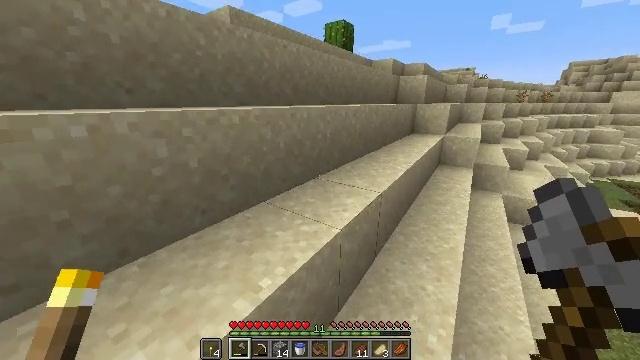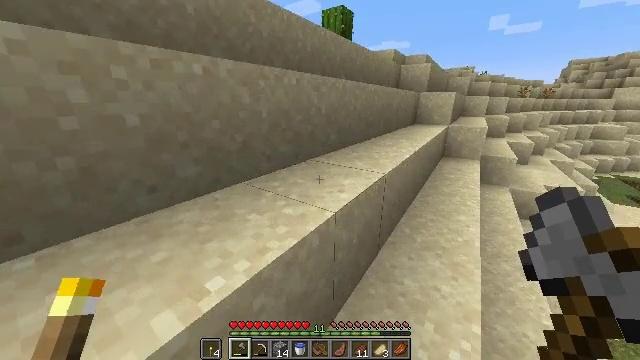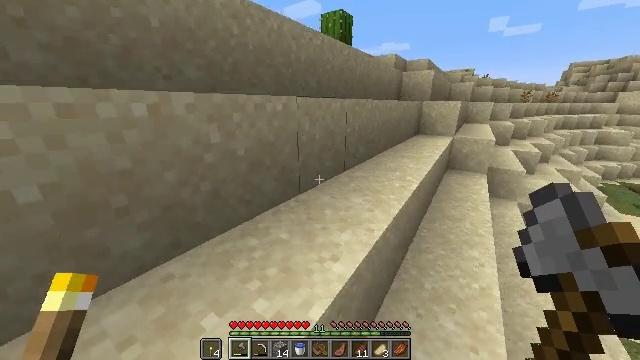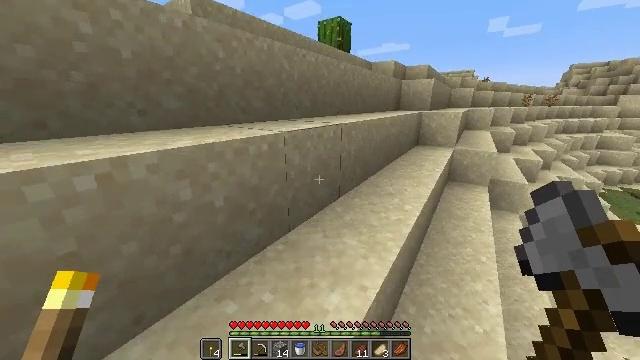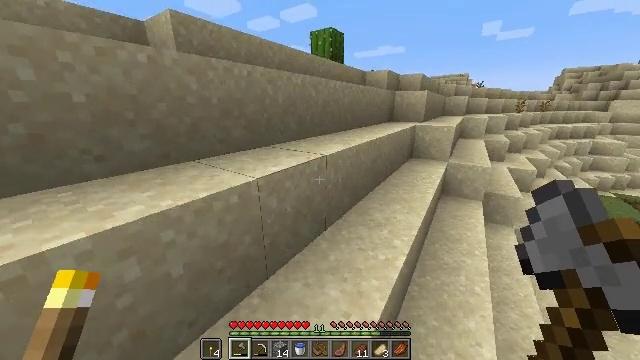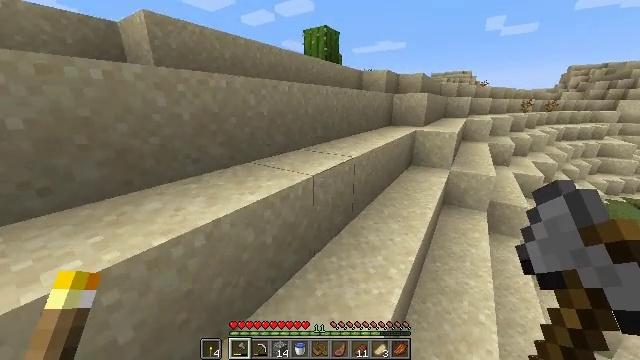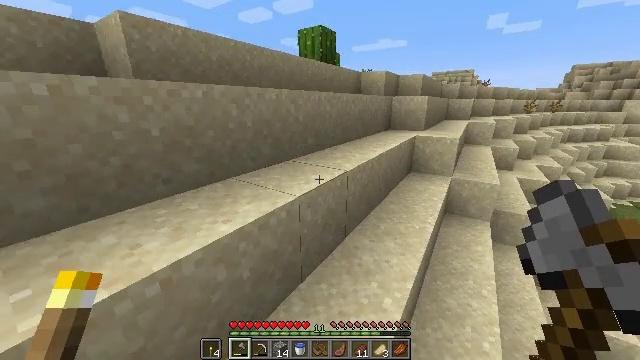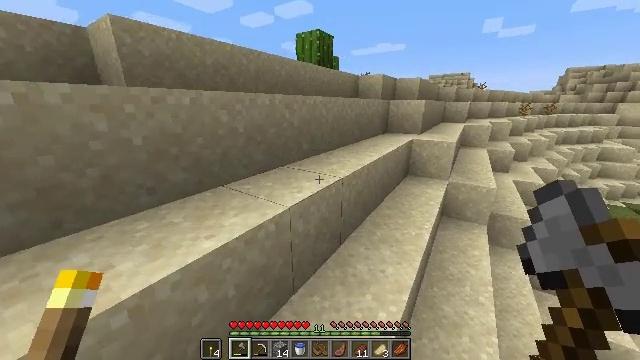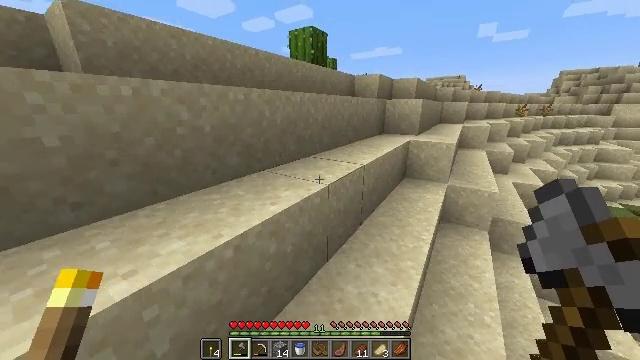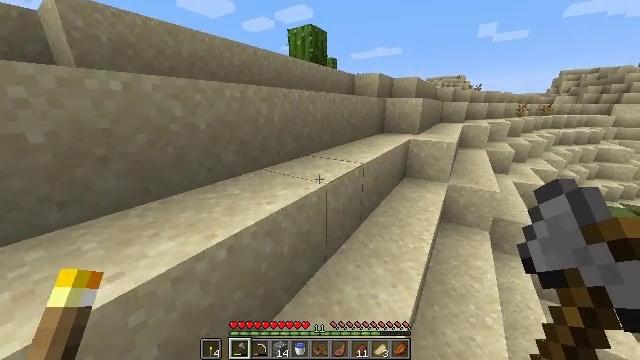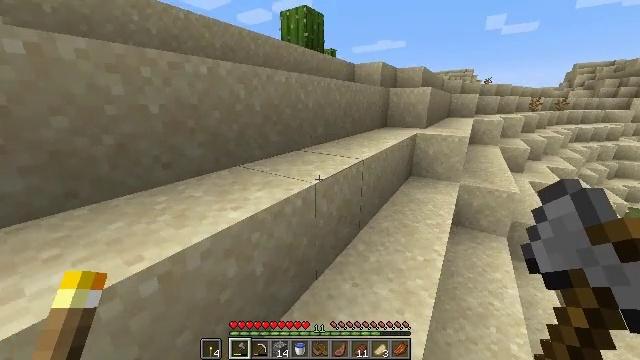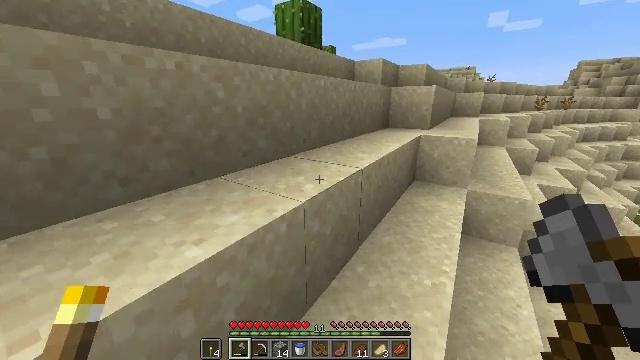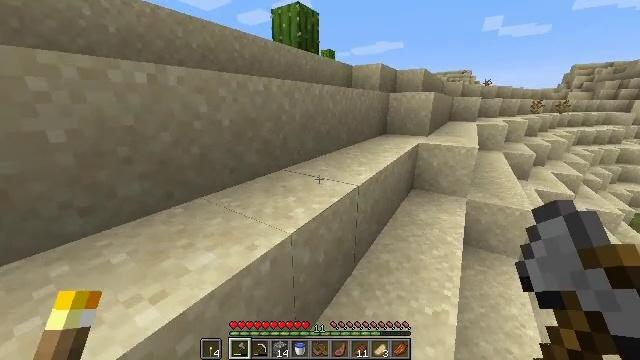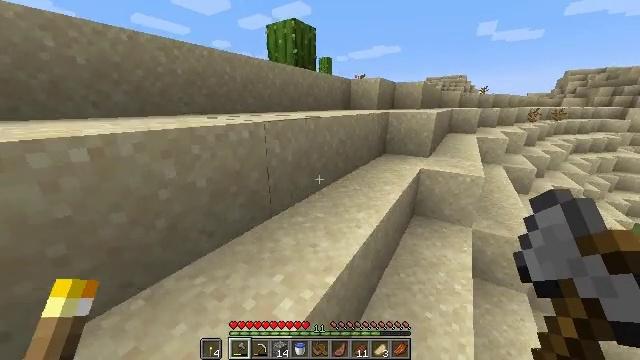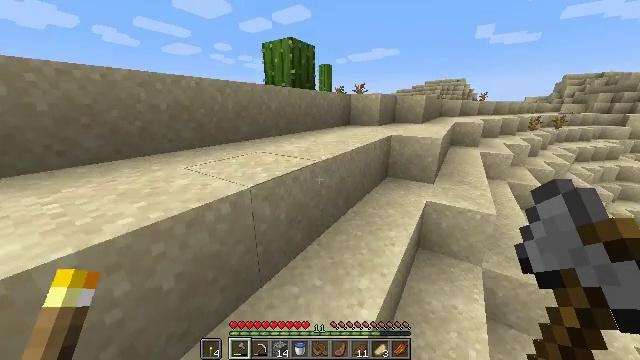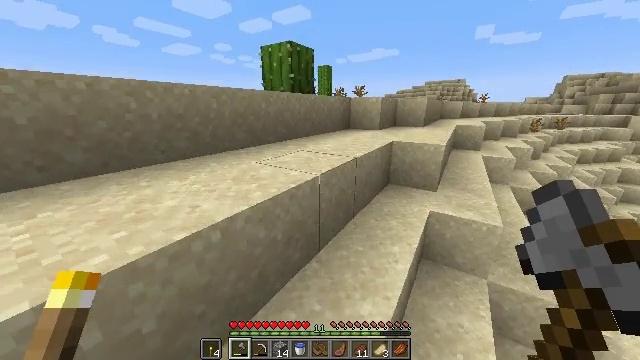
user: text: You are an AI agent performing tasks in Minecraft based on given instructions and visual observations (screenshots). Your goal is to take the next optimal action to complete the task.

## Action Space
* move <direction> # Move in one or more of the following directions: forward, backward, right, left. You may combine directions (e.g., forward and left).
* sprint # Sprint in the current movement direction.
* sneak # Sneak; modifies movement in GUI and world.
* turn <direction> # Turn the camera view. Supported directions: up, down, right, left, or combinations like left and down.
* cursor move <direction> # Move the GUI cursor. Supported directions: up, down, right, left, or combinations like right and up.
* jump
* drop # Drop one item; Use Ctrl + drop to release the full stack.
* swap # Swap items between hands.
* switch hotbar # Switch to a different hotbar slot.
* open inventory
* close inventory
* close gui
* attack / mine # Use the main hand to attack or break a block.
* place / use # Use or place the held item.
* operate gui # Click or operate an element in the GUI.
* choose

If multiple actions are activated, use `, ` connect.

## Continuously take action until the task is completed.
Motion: motion action
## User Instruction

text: Gather a dead bush.
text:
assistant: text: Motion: move forward, sprint, jump
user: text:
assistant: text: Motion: move forward, sprint, jump
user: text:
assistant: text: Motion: move forward, sprint, jump
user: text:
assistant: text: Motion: move forward, sprint, jump
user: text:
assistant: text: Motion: move forward, sprint, jump
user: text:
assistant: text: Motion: move forward, sprint, jump
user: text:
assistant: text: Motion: move forward, sprint, jump
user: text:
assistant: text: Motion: move forward, sprint, jump
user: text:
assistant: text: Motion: move forward, sprint, jump
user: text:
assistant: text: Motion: move forward, sprint, jump
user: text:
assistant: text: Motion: move forward, sprint, jump
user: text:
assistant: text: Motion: move forward, sprint, jump
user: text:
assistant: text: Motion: move forward, sprint, jump
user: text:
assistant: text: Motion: move forward, sprint, jump
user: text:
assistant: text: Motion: move forward, sprint, jump
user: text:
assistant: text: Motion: move forward, sprint, jump
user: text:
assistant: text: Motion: move forward, sprint, jump
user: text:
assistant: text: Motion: move forward, sprint, jump
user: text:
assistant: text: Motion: move forward, sprint, jump
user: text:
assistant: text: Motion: move forward, sprint, jump
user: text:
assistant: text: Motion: move forward, sprint, jump
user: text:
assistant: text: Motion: move forward, sprint, jump
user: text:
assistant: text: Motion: move forward, sprint, jump
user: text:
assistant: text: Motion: move forward, sprint, jump
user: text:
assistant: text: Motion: move forward, sprint, jump
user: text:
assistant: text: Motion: move forward, sprint, jump
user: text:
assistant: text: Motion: move forward, sprint, jump
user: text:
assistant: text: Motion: move forward, sprint, jump
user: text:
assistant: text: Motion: move forward, sprint, jump
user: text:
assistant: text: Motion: move forward, sprint, jump